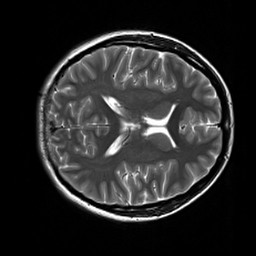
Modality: T2w
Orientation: axial
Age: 25
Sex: female
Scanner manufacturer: siemens
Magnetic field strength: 3 T
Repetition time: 7 s
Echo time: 0.09 s